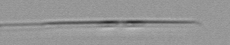
Label: Pseudo-nitzschia